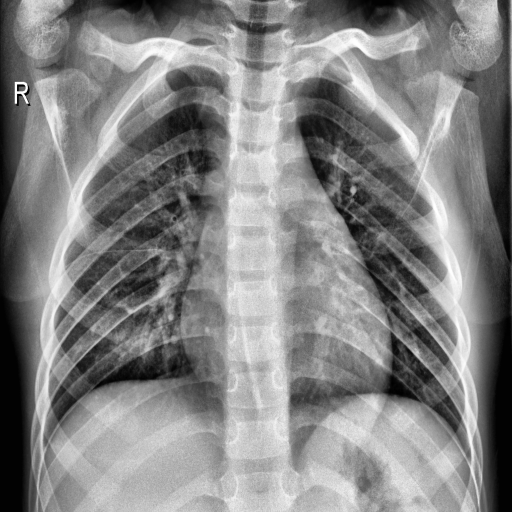
Finding: NORMAL